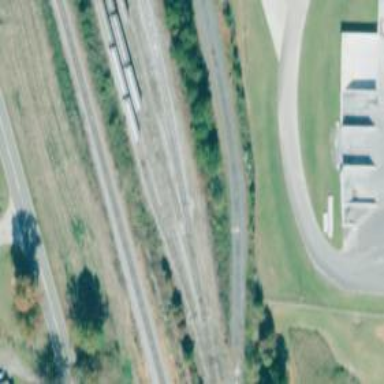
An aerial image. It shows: Rail spur service.